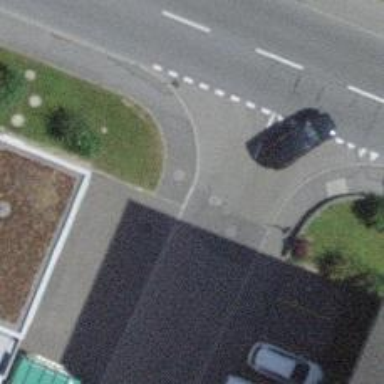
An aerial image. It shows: Kerb serving as barrier.